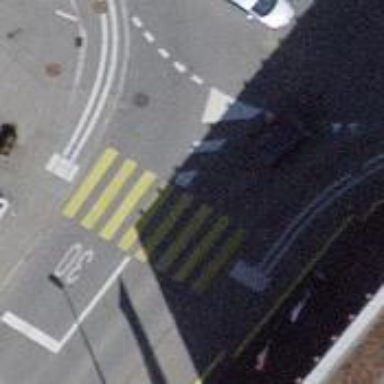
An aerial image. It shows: Uncontrolled road crossing.